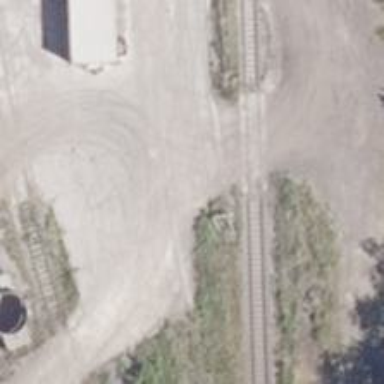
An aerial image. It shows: Rail spur service.